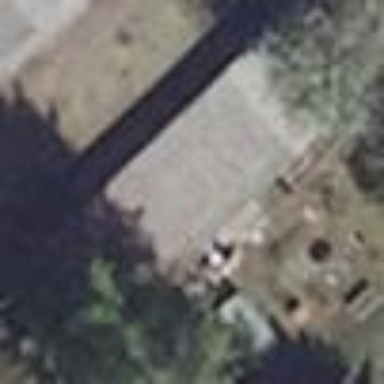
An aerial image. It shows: Shed building.